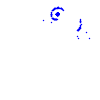
Particle: proton